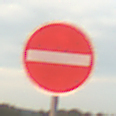
Verkehrszeichen: VerbotDerEinfahrt
Umgebung: Outdoor, RoadRail
Tageszeit: SunriseSunset
Wetter: PartlyCloudy
Licht: Natural
Jahreszeit: NotSpecified
Kontrast: LowContrast